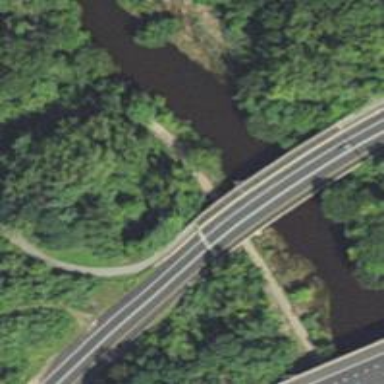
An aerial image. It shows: Man-made bridge.